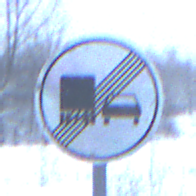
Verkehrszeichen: EndeUeberholverbotKraftfahrzeuge
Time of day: Midday
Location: Outdoor (Nature)
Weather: Overcast
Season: Winter
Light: Natural